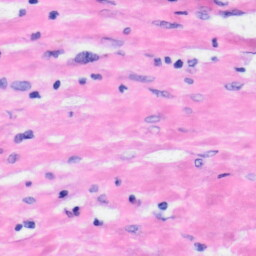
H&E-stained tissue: Liver